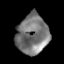
Tissue: prostate
Cell type: Epithelial cells
Senescence score: 0.312
Nuclear area (px): 1233
Mean DAPI intensity: 119.976